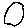
Label: circle